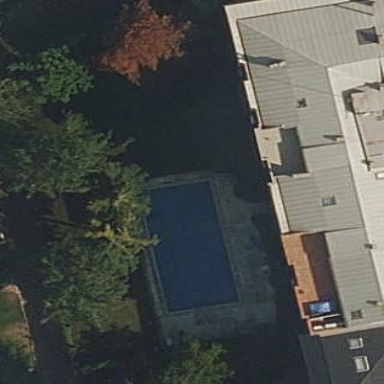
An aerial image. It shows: Swimming pool located in leisure land.